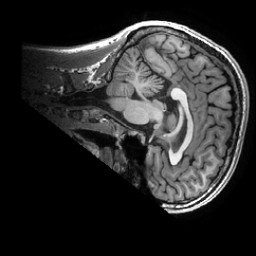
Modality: T1w
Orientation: sagittal
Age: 31
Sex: male
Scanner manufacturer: ge
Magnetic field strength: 3 T
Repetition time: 0.0073 s
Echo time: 0.003 s